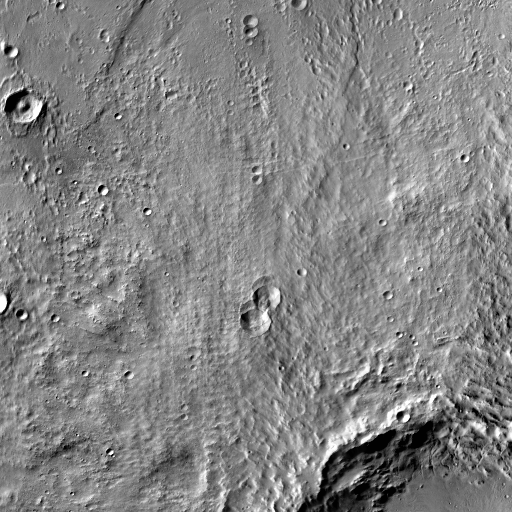
Crater classes present: Background, Other, Buried, Secondary